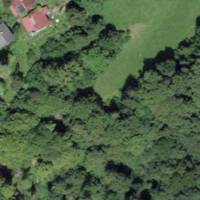
EUNIS habitat code: 44
Species observed at this site:
Helix pomatia